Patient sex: F
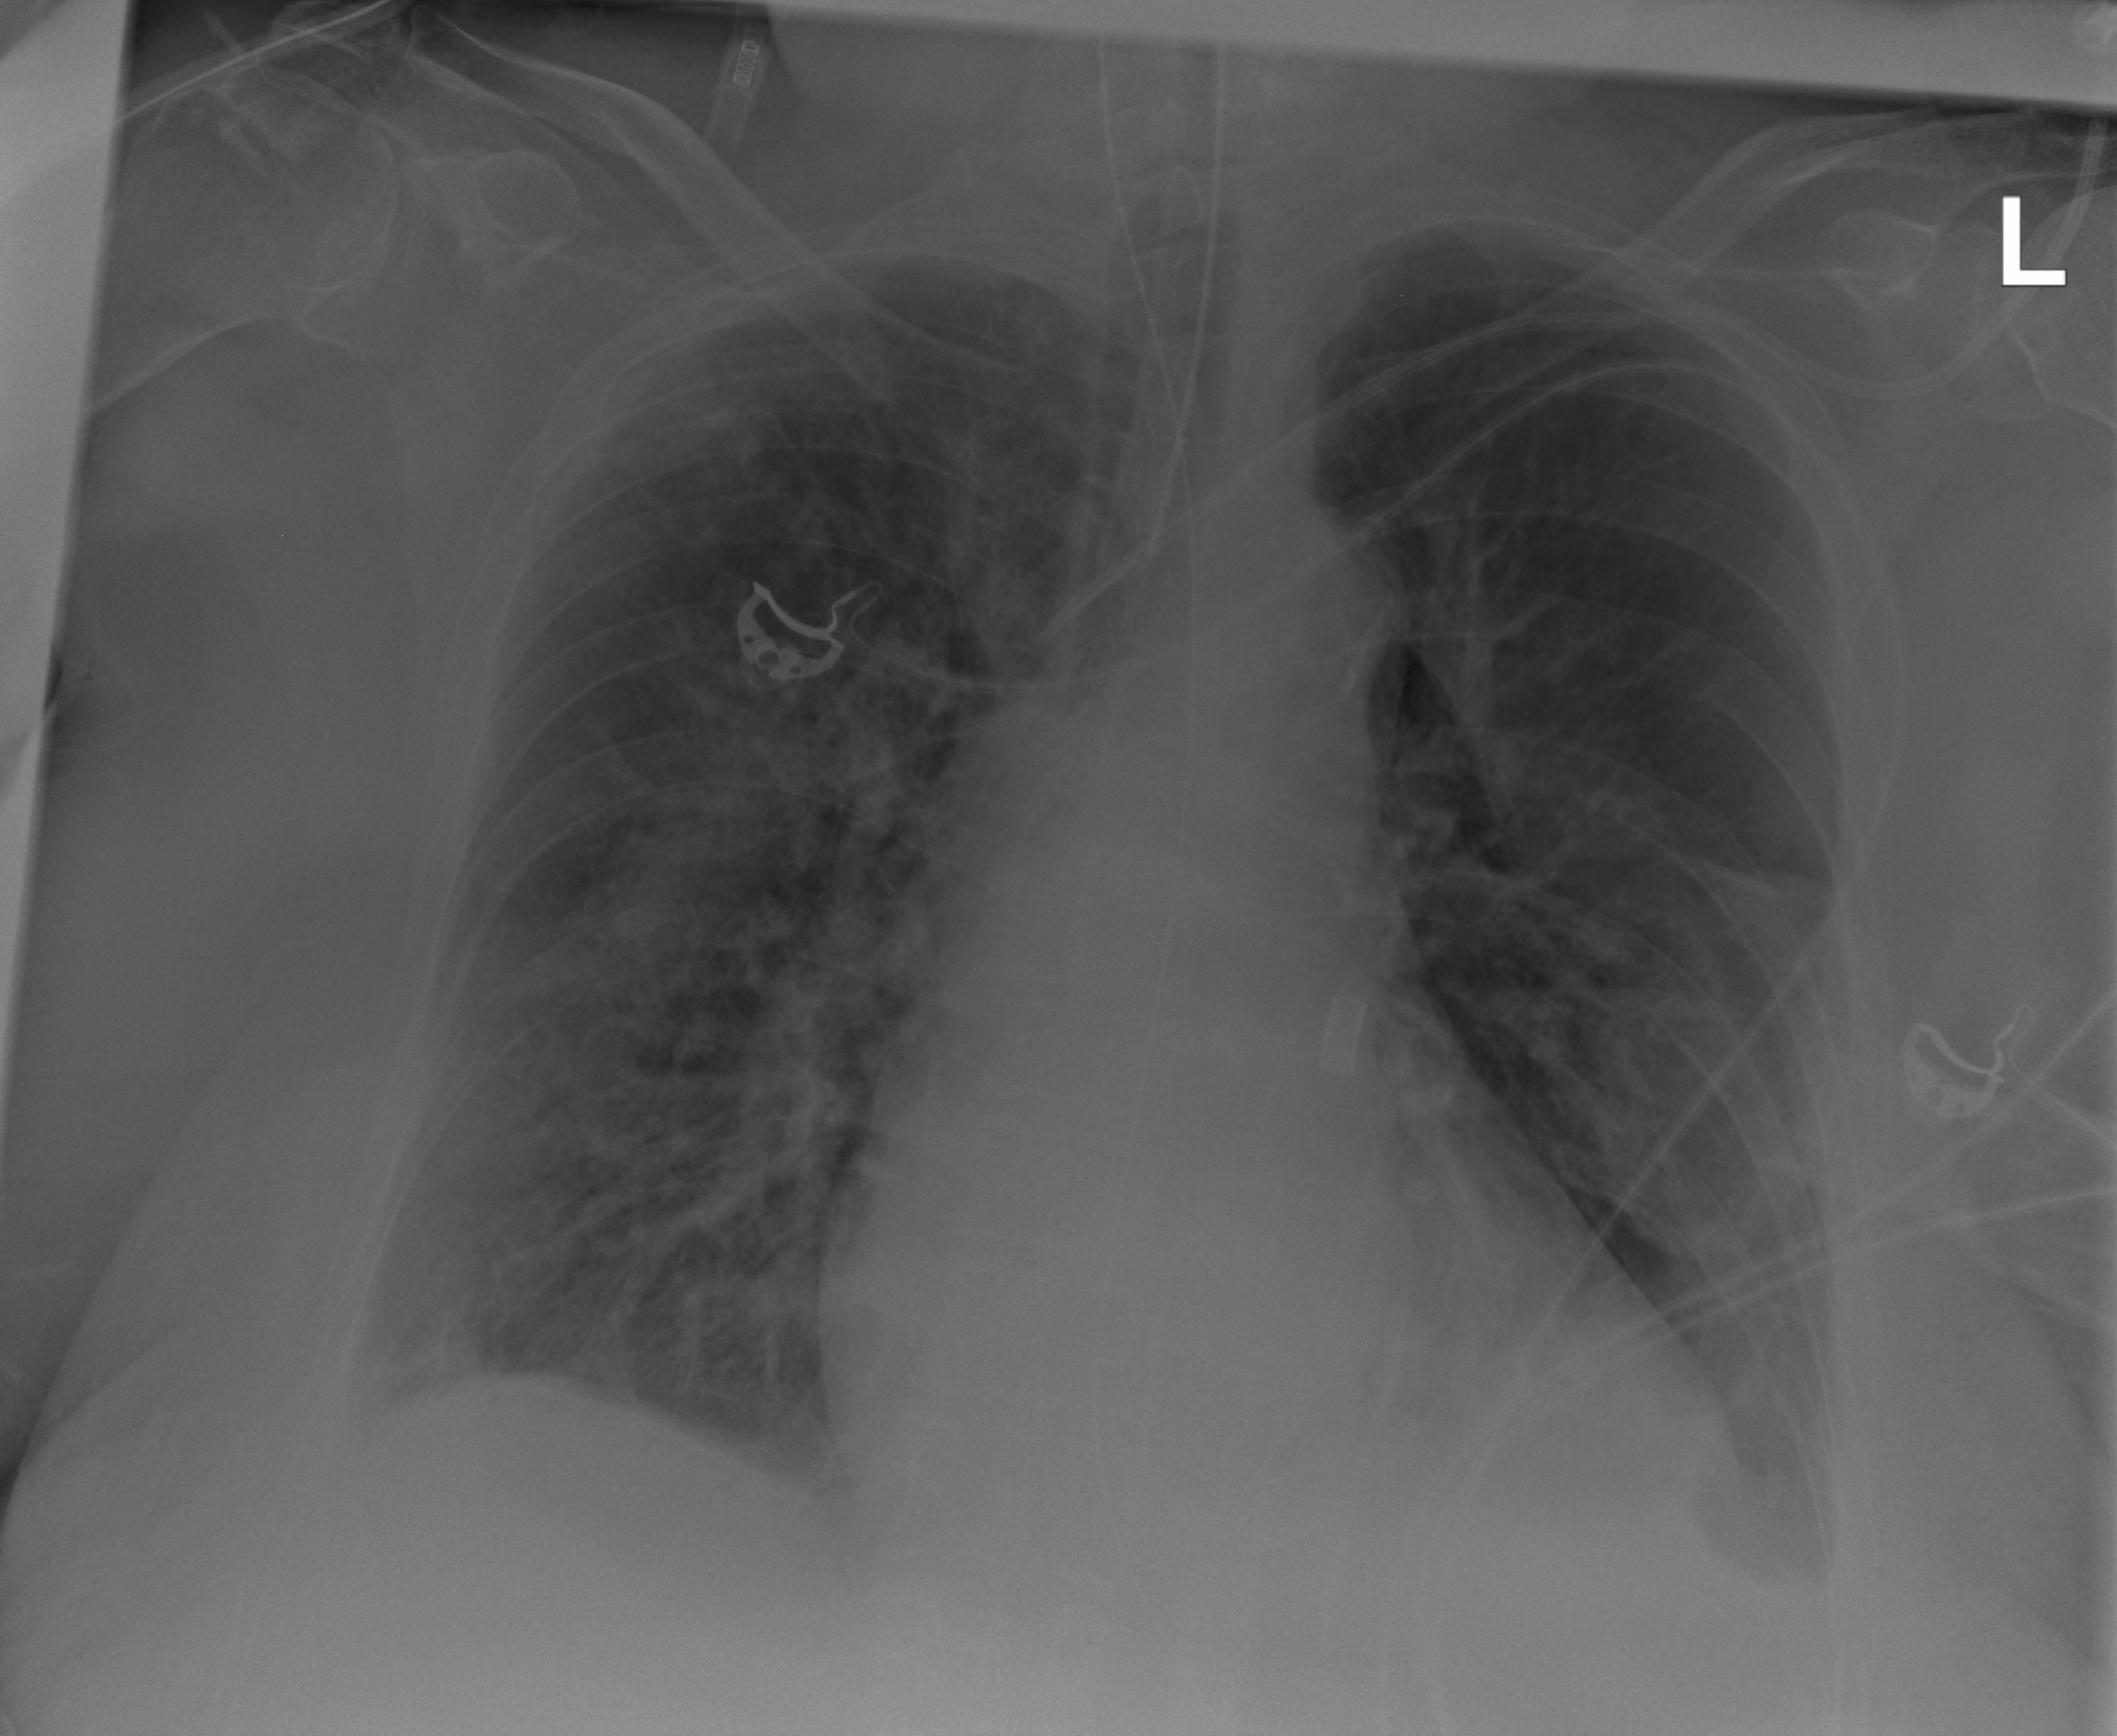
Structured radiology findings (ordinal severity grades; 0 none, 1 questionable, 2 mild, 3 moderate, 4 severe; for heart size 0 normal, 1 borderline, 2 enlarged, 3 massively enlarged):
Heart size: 2
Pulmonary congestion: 2
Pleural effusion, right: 0
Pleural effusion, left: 2
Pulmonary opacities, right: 2
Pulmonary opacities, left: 2
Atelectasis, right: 2
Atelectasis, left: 2